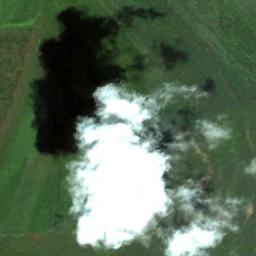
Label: cloud